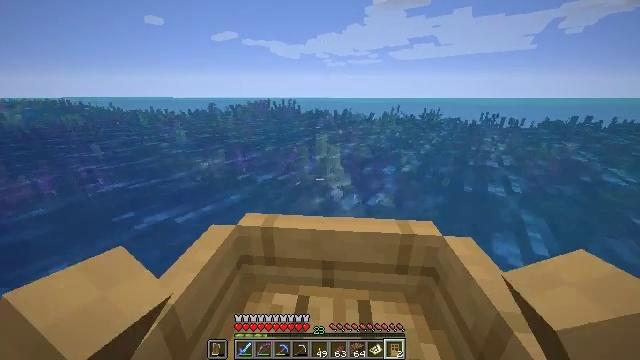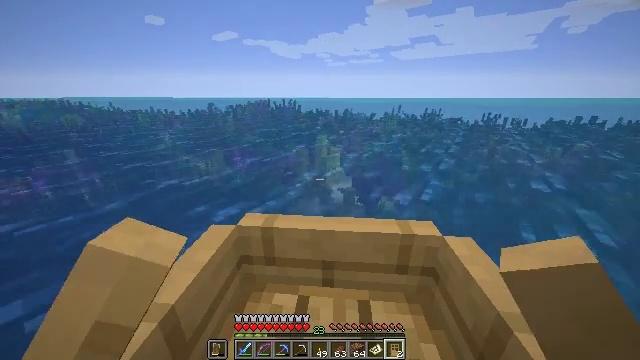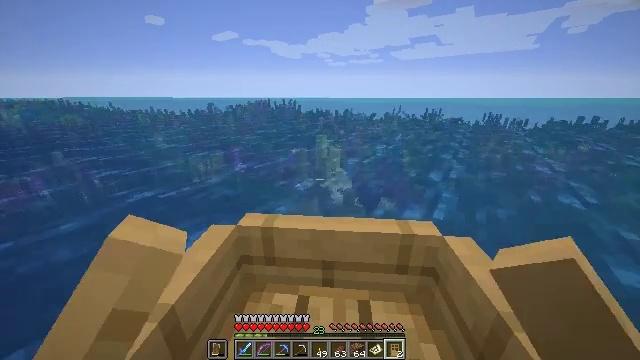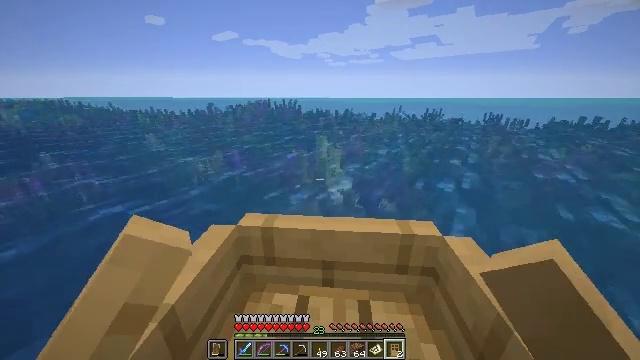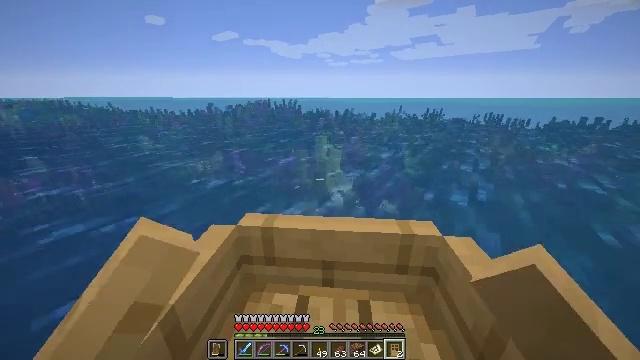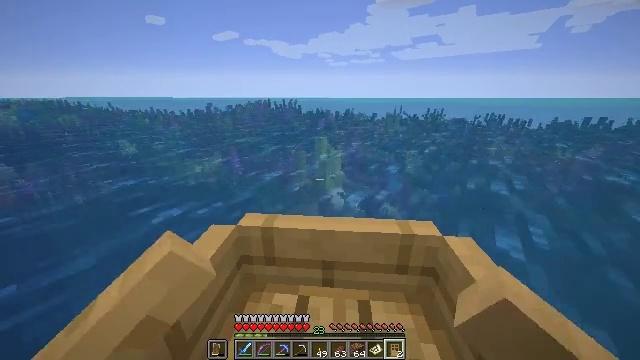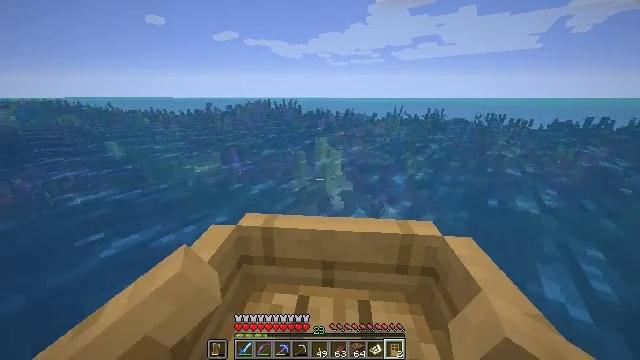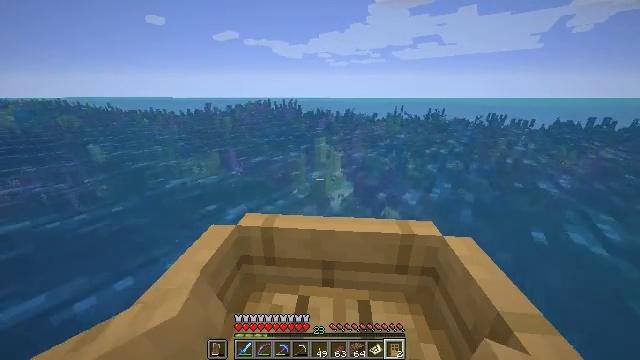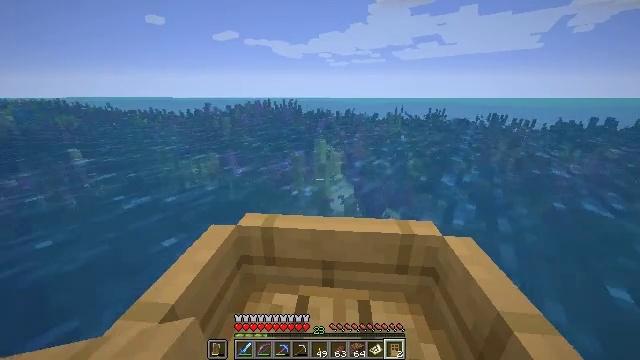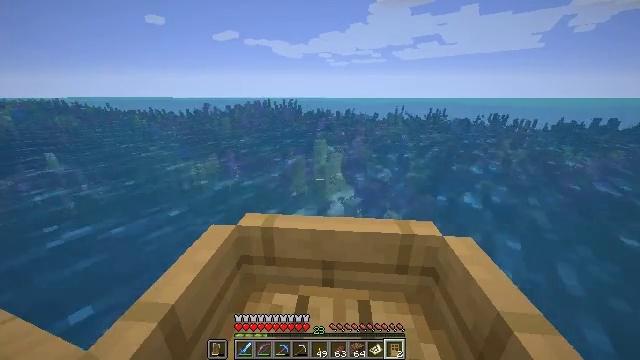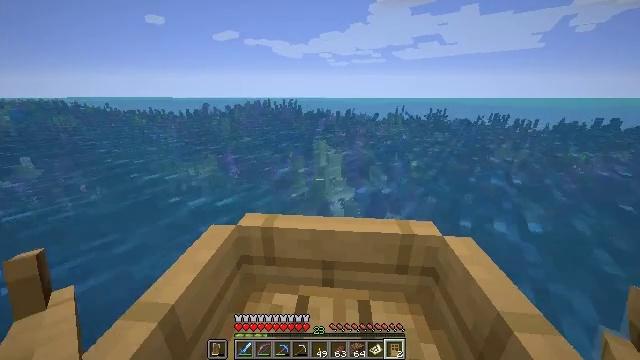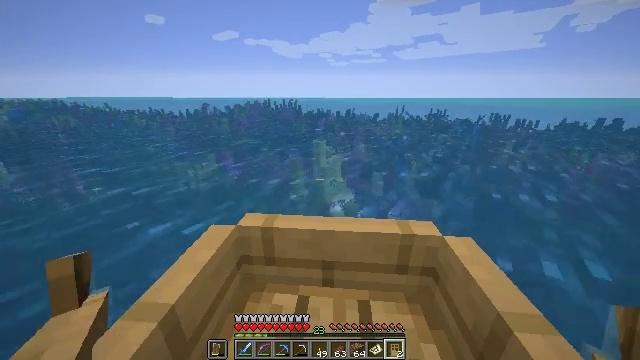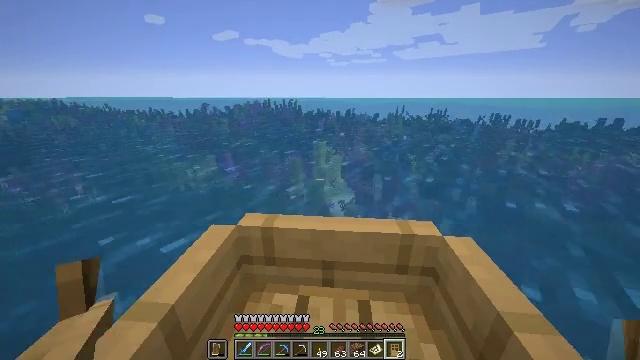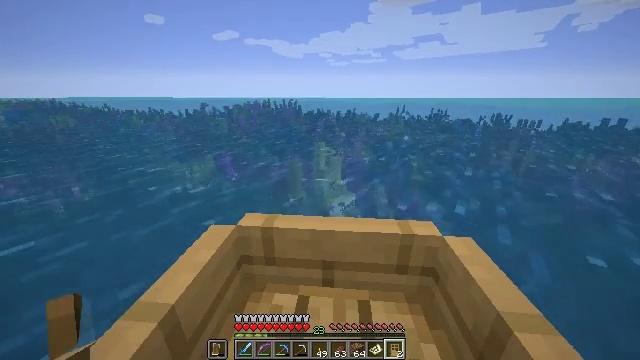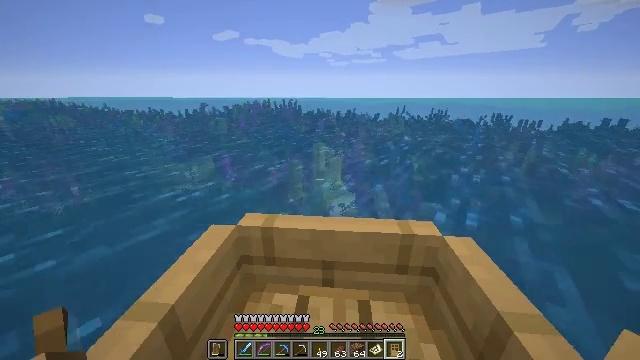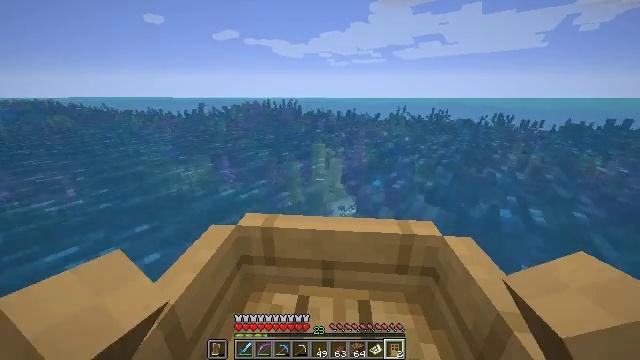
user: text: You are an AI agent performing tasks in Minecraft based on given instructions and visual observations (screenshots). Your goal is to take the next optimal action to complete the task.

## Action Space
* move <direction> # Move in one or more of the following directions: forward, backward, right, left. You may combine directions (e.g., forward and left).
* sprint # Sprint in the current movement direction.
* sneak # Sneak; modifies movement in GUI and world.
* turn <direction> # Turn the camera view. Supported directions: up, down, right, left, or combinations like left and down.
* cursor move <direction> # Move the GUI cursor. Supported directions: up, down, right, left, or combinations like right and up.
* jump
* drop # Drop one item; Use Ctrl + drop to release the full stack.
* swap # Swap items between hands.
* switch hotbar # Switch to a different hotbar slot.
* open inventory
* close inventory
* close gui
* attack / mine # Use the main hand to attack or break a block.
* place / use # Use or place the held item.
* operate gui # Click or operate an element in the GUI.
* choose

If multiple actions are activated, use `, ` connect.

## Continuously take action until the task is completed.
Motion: motion action
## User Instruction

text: Use hand or tool to break sea pickles.
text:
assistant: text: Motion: move forward
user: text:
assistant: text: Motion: move forward
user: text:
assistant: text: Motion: move forward
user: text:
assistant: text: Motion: move forward
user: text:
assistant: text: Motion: move forward
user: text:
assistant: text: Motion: move forward
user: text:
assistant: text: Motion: move forward
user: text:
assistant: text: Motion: move forward
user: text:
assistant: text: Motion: move forward
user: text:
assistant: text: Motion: move forward
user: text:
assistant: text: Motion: move forward
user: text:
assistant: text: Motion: move forward
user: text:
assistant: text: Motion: move forward
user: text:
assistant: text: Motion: move forward
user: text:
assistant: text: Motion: move forward
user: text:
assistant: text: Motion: move forward, turn right and down
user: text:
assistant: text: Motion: move forward, turn right and down
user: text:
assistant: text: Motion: move forward
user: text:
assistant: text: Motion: move forward
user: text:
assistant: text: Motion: move forward
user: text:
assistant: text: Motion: move forward
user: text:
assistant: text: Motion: move forward
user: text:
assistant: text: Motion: move forward
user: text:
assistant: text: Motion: move forward
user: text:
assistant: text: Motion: move forward
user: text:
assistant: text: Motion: move forward
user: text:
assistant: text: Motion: move forward
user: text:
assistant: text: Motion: move forward
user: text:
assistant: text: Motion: move forward
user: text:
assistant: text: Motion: move forward